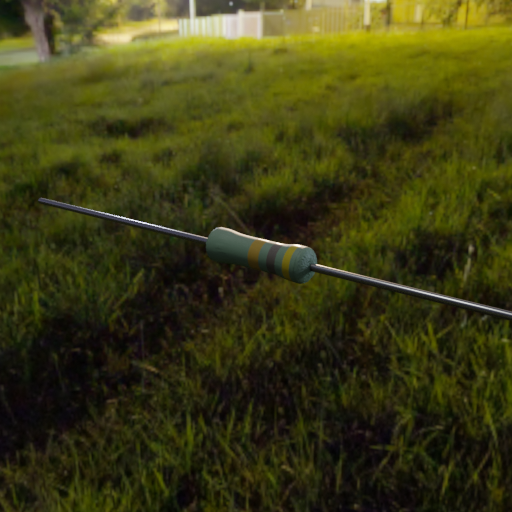
Resistor colour bands (in order): gold, gray, yellow